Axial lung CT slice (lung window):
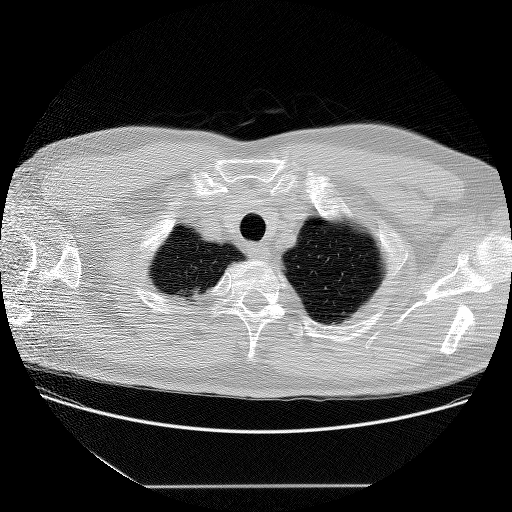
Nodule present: no